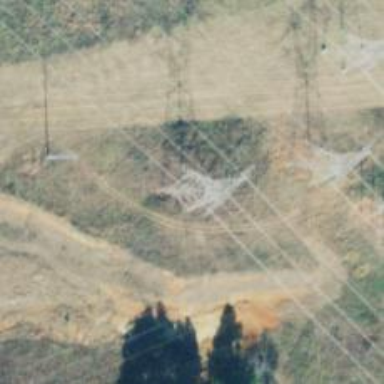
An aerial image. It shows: Lattice structure tower.